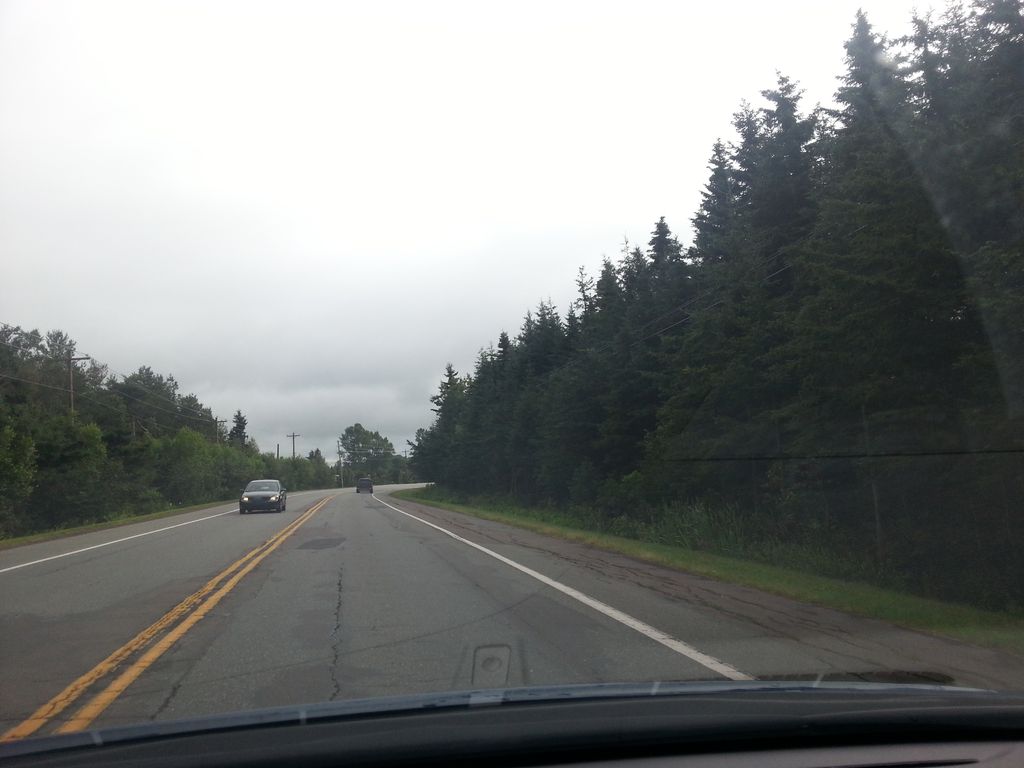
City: charlottetown